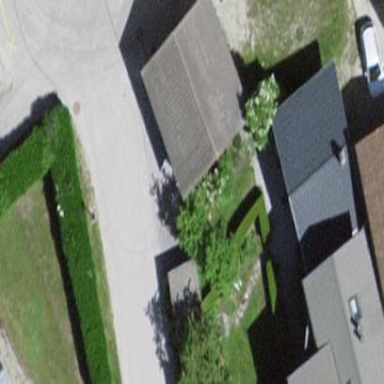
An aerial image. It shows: Simple and straightforward house.